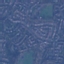
Land use / land cover: Residential